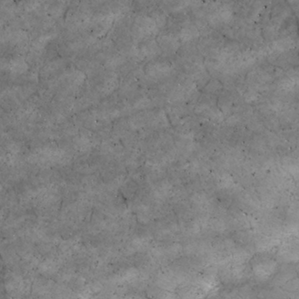
Label: non_frost